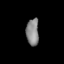
Tissue: lung
Cell type: T cells
Senescence score: 0.2332
Nuclear area (px): 333
Mean DAPI intensity: 134.862